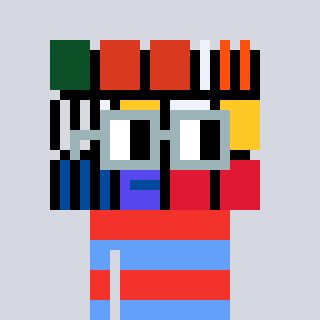
a pixel art character with square dark gray glasses, a abstract-shaped head and a blue-colored body on a cool background